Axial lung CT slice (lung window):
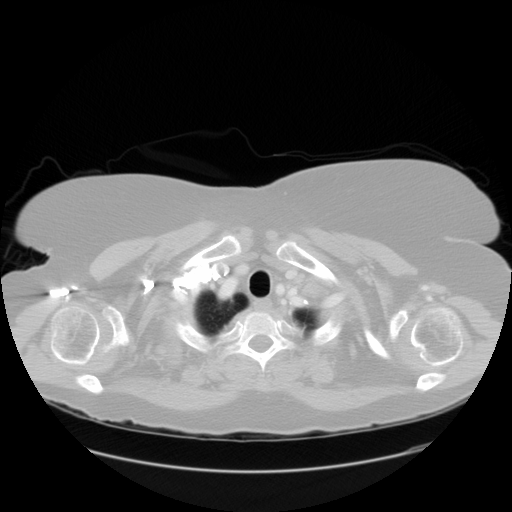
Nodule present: no